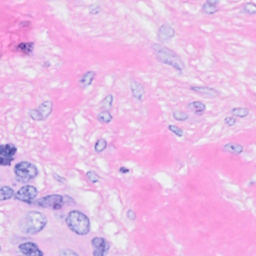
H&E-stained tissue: Breast